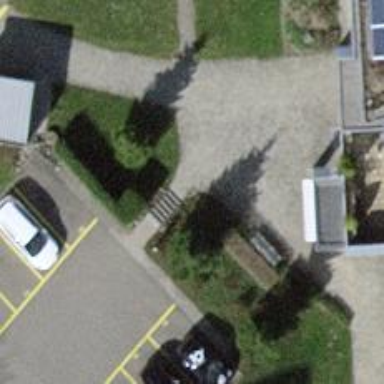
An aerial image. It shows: Set of steps on the road.